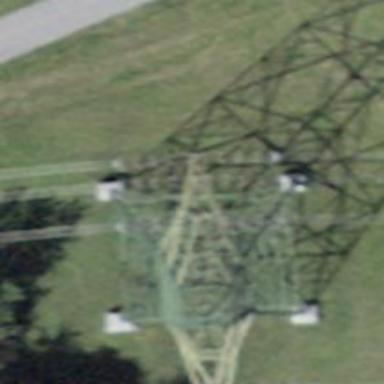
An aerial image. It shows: Towering power structure.